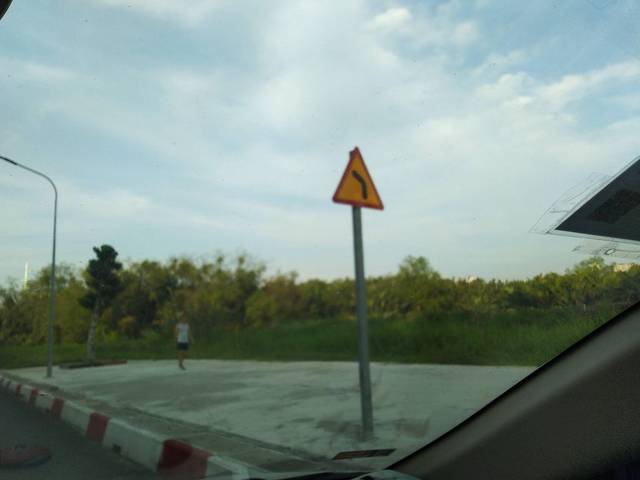
Region: Vietnam
Coordinates: 10.78, 106.735